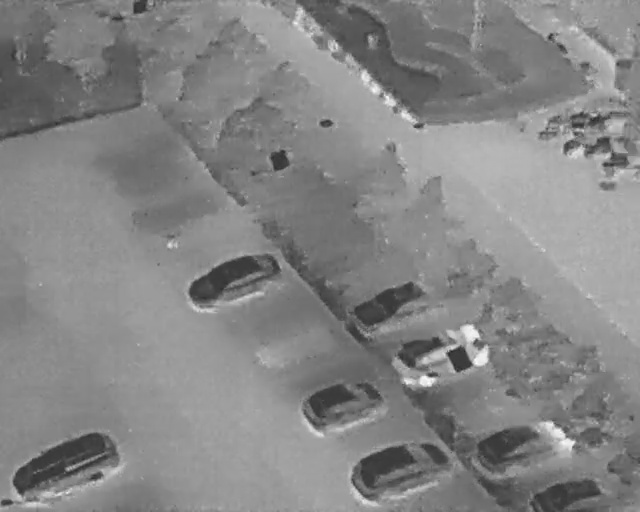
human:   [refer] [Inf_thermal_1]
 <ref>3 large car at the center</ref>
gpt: <box>[[33, 44, 39, 64, 156], [58, 51, 63, 68, 151], [64, 60, 72, 78, 151]]</box>

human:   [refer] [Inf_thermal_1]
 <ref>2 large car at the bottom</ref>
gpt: <box>[[49, 70, 57, 87, 164], [58, 81, 66, 101, 158]]</box>

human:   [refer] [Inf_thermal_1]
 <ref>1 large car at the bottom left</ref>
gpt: <box>[[6, 79, 14, 102, 158]]</box>

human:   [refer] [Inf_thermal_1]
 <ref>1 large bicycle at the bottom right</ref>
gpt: <box>[[86, 88, 91, 104, 2]]</box>

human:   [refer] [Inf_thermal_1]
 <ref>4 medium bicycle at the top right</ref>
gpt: <box>[[92, 25, 94, 31, 164], [88, 25, 91, 31, 156], [84, 24, 86, 28, 5], [84, 7, 89, 10, 149]]</box>

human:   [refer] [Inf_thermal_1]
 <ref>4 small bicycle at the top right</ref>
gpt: <box>[[85, 21, 87, 25, 5], [92, 21, 94, 25, 163], [89, 22, 91, 25, 2], [89, 20, 91, 25, 2]]</box>